Interaction volume radius: 10 \u00c5
Interaction volume height: 50 \u00c5
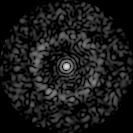
Disorder parameter: 0.8184